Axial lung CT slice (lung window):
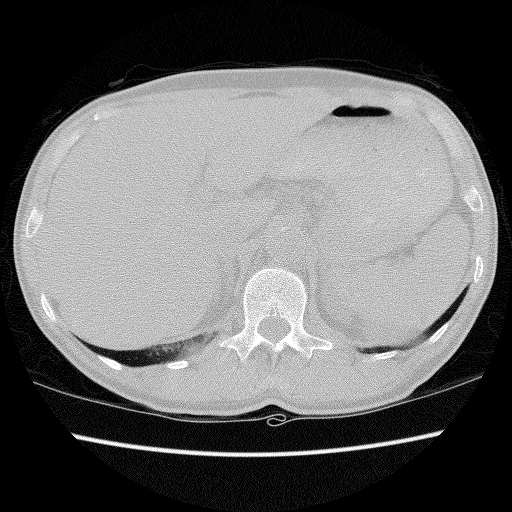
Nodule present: no